Question: i have json that containes two events.
On ie 11 the events renders on the same day,
one is on the 26/5/2014 and the other is in 27/5/2007
'''
var myevents =[{"id":99,"title":"","start":"2014-05-26T07:30:00Z","end":"2014-05-26T13:00:00Z","color":"#fff","textColor":"#000","borderColor":"#000","allDay":false},{"id":101,"title":"","start":"2014-05-27T13:00:00Z","end":"2014-05-27T17:00:00Z","color":"#fff","textColor":"#000","borderColor":"#000","allDay":false}]
$('#calendar').fullCalendar({
header: {
left: 'prev,next today',
center: 'title',
right: 'month,agendaWeek,agendaDay'
},
editable: true,
year: 2014,
month: 4,
events: function (start, end, callback) {
//console.log(myevents);
var obj = myevents//jQuery.parseJSON(myevents);
var events = new Array();
$.each(obj, function (index, value) {
console.log(value)
event = new Object();
event.id = value['id']
event.title = value['start'];//value['id'];
event.start = value['start'];
event.end = value['end'];
event.color = value['color'];
event.textColor = value['textColor'];
event.borderColor = value['borderColor'];
event.allDay = false;
console.log(event);
events.push(event);
});
callback(events);
}
});
'''
<URL>

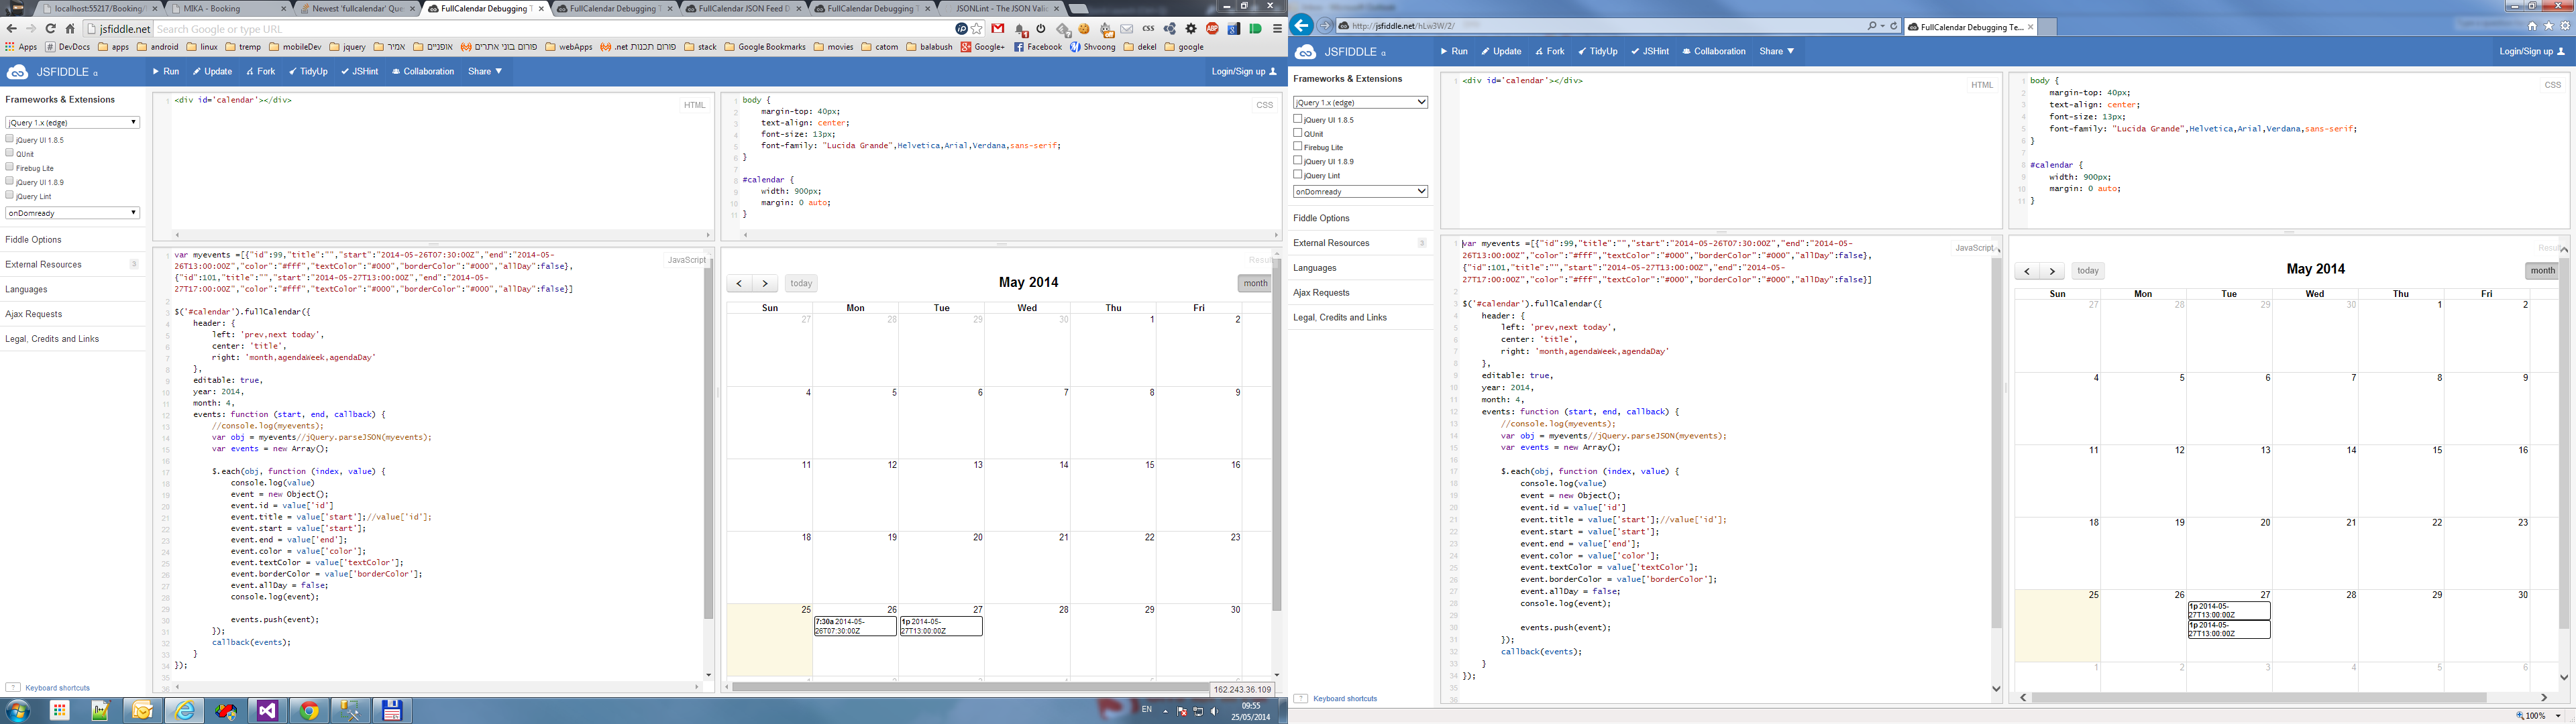
Answer: The problem waw with the array.push
i changed the each loop to
'''
$.each(obj, function (index, value) {
events.push({
id: value['id'],
start: value['start'],
end: value['end'],
title: "",
color: value['color'],
textColor: value['textColor'],
borderColor: value['borderColor'],
allDay: false,
canSubscribe: value['canSubscribe']
});
});
'''
and it's work fine